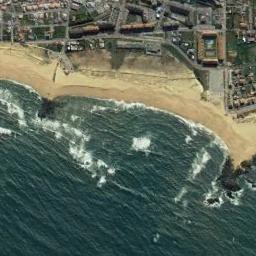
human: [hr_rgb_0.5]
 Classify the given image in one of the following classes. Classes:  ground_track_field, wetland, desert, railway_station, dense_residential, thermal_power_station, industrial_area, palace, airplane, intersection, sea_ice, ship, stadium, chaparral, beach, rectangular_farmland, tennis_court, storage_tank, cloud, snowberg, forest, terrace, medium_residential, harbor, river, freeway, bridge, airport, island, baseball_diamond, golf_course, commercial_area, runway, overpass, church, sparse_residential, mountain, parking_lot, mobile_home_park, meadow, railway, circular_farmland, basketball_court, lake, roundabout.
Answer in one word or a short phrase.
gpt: beach